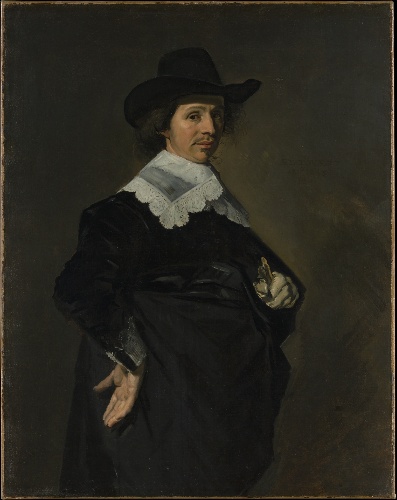
Title: Paulus Verschuur (1606–1667)
Artist: Frans Hals
Artist bio: Dutch, Antwerp 1582/83–1666 Haarlem
Date: 1643
Object type: Painting
Classification: Paintings
Medium: Oil on canvas
Dimensions: 46 3/4 x 37 in. (118.7 x 94 cm)
Department: European Paintings
Credit line: Gift of Archer M. Huntington, in memory of his father, Collis Potter Huntington, 1926
Accession year: 1926
Repository: Metropolitan Museum of Art, New York, NY
Tags: Men|Portraits